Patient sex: F
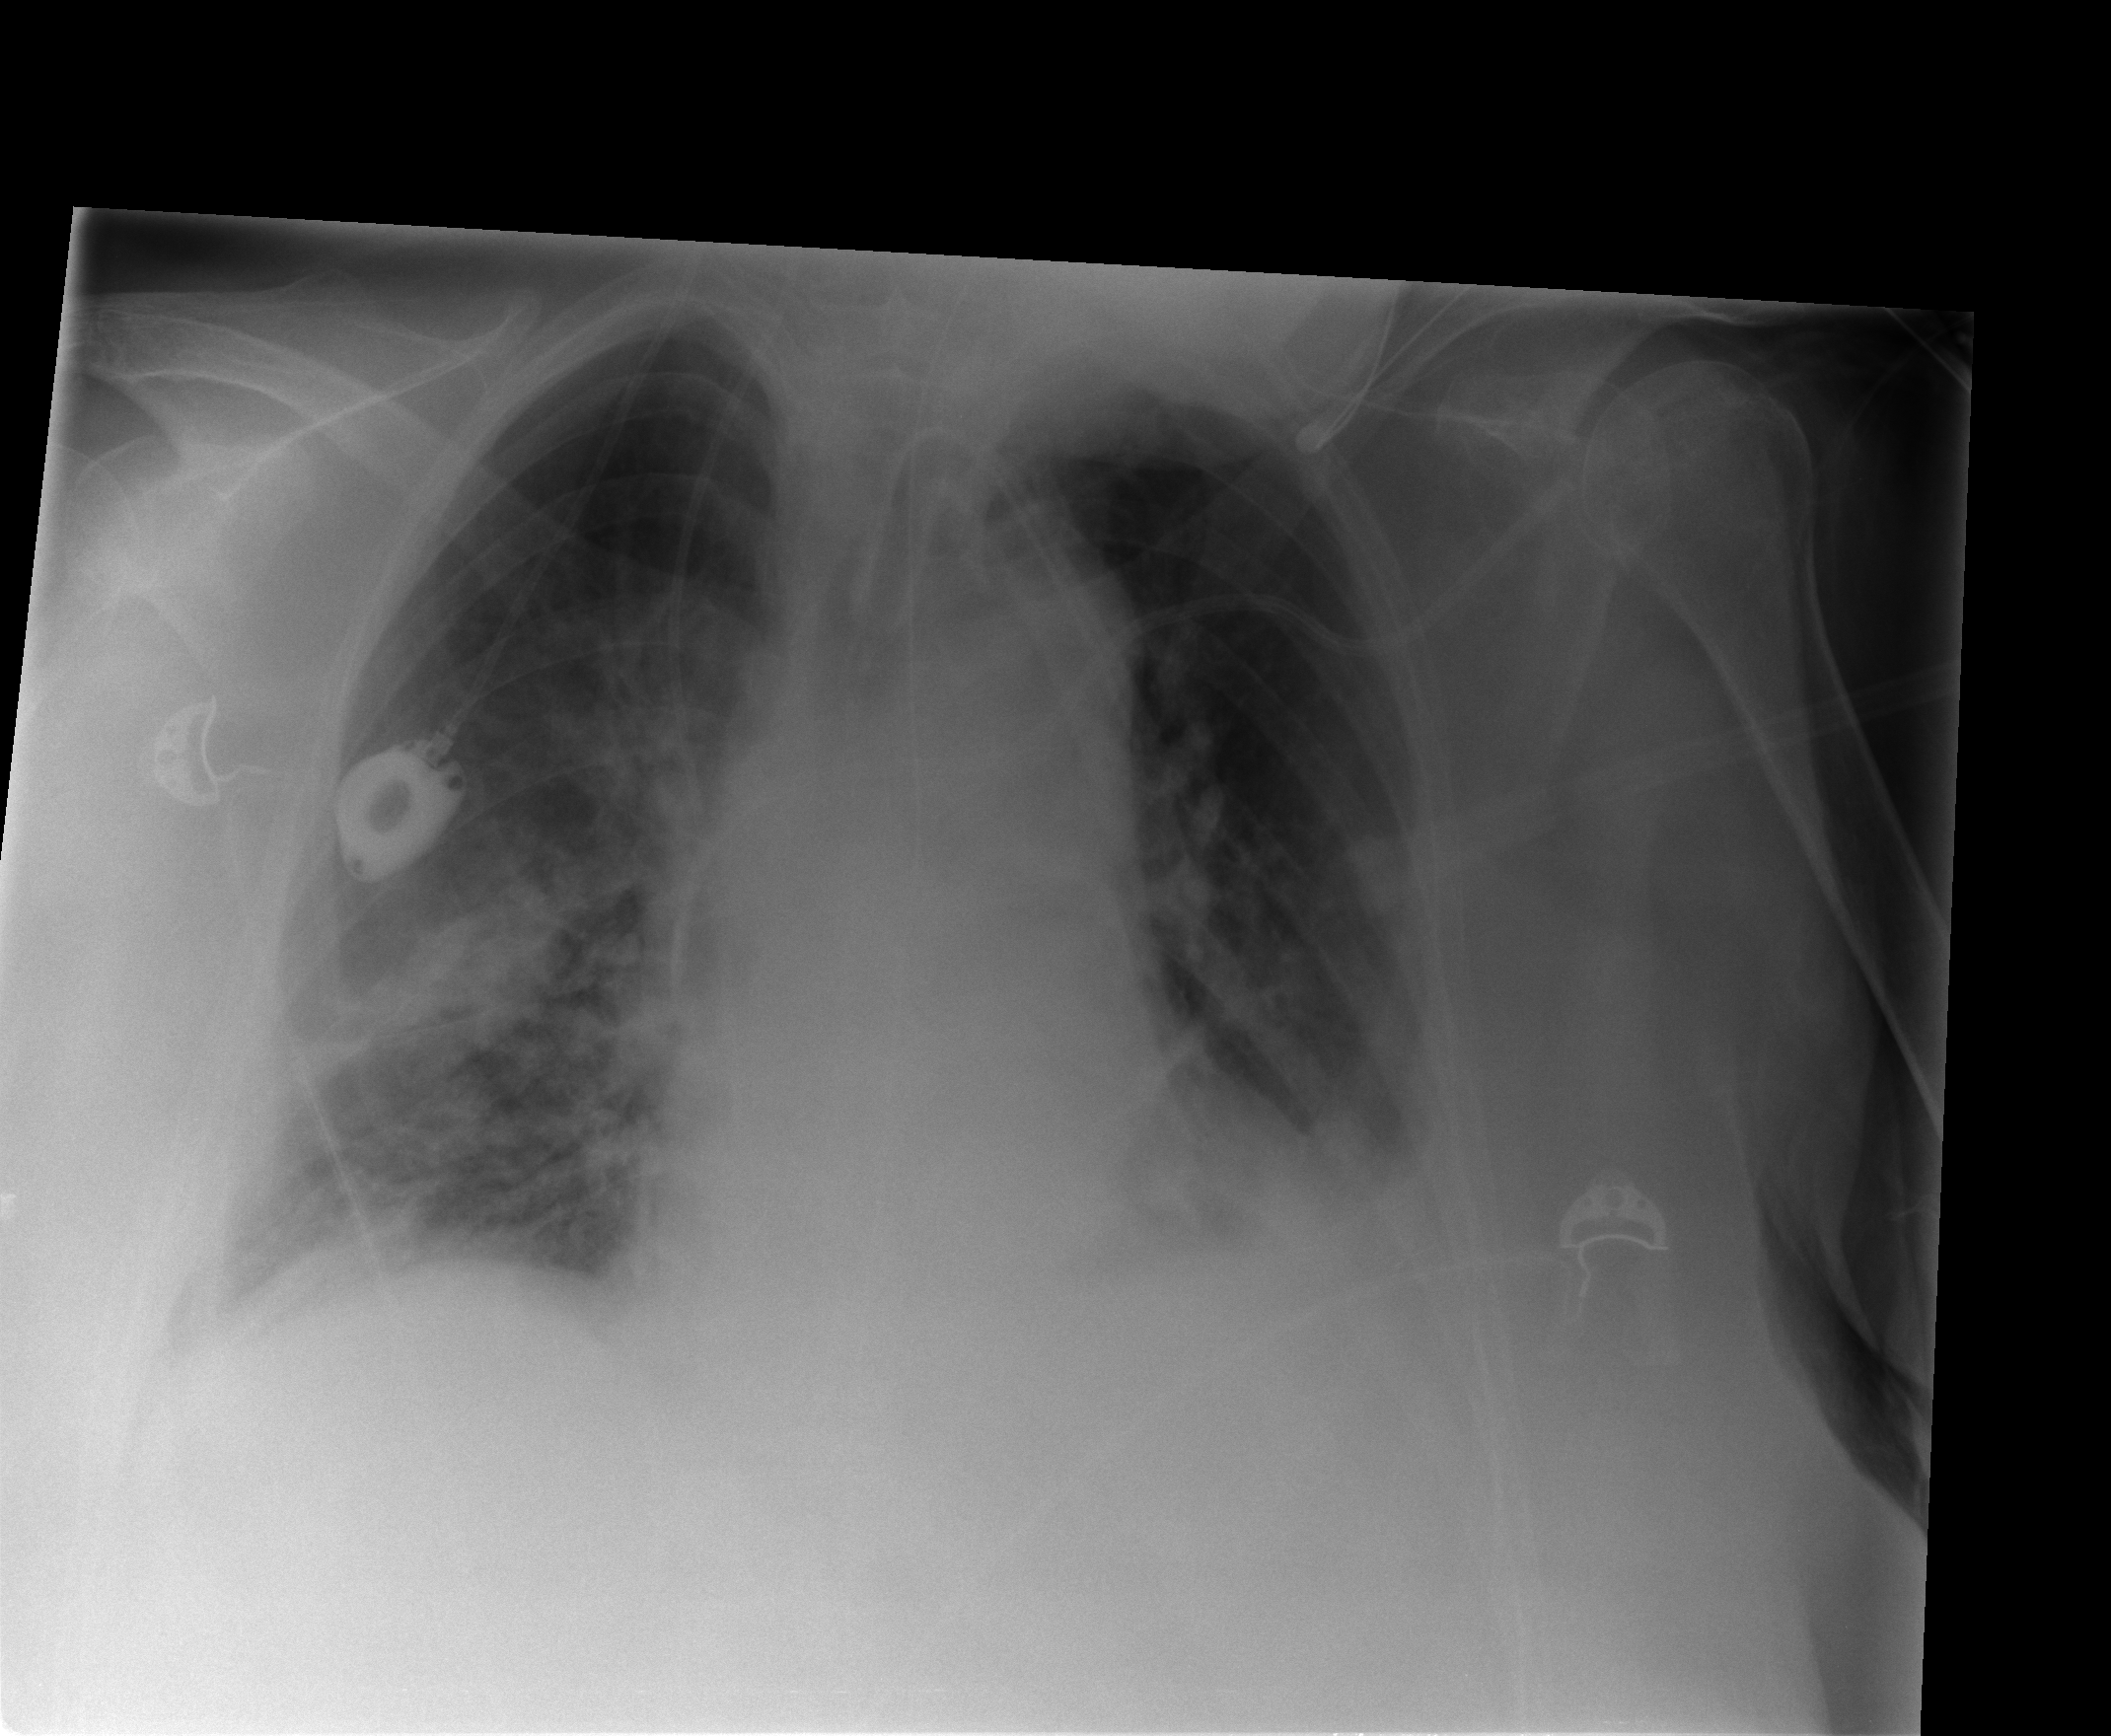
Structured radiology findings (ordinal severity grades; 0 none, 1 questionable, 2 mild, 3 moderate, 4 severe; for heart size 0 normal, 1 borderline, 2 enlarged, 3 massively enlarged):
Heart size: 0
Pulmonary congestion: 2
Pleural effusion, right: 1
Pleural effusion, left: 2
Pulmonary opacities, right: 2
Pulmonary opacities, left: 0
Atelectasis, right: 0
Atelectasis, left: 2